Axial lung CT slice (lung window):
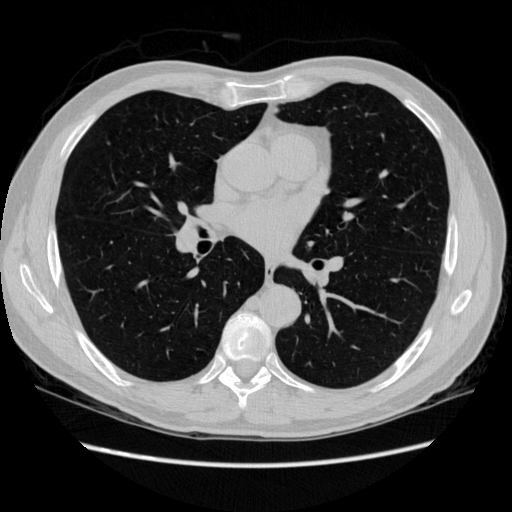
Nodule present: no